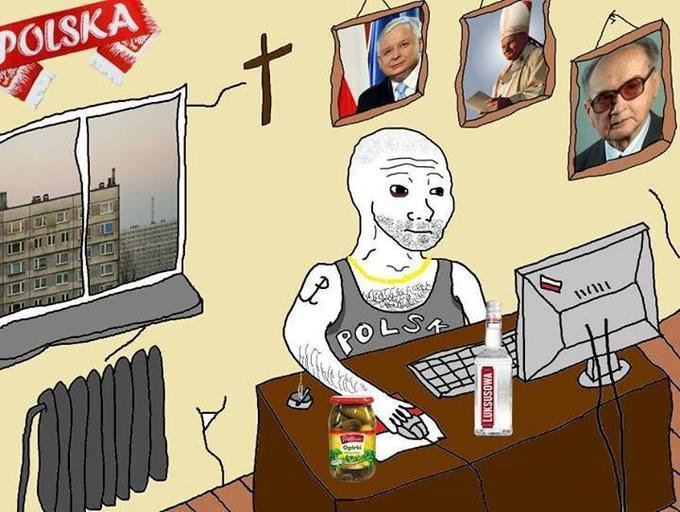
Label: 5_Wojak_with_Background